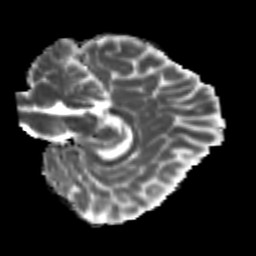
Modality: MD
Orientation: sagittal
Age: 19
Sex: female
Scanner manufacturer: siemens
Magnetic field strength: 3 T
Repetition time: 3.5 s
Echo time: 0.104 s